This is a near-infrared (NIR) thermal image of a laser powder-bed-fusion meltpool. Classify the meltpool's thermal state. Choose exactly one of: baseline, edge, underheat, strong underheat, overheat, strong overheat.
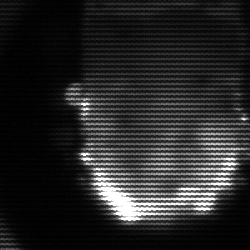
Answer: baseline